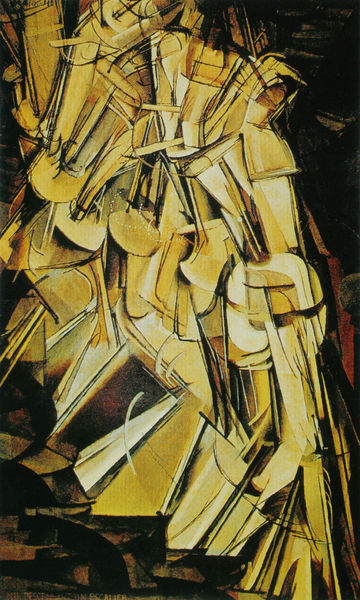
Titel: Akt, eine Treppe herabsteigend Nr. 2
Künstler: Marcel Duchamp
Standort: Philadelphia (PA)
Institution: Philadelphia Museum of Art
Schlagwörter: akt, dunkel, mann, weiß, gelb, kubismus, menschen, ocker, bewegung, braun, hell, hintergrund, öl, figur, gold, abstrakt, modern, formen, figuren, treppe, striche, fotografie, photographie, futurismus, linie, dynamik, reihe, schreiten, abwärts, duchamp, teile, bruch, orphismus, duchamps, boccioni, hinabsteigen, phasen, treppe hinabsteigend, herabsteigend, hinabsteigend